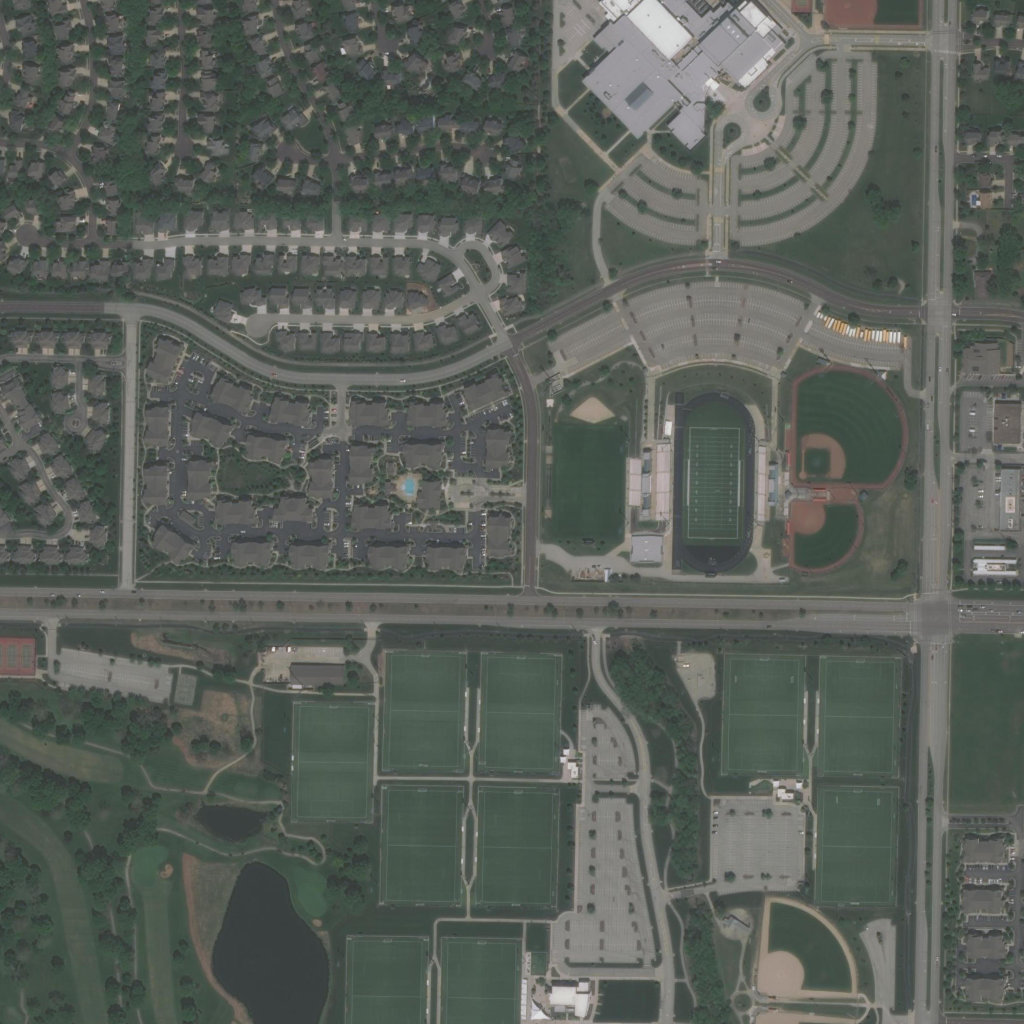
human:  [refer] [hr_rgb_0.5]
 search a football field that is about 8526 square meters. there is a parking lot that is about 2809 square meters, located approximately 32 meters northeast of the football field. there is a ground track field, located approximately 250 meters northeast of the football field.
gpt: <box>[[46, 77, 54, 88, 0]]</box>